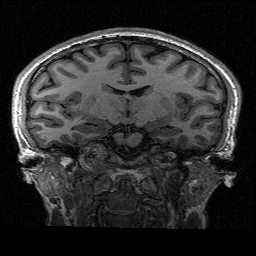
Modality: T1w
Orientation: sagittal